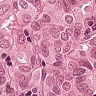
Metastatic tissue present: yes